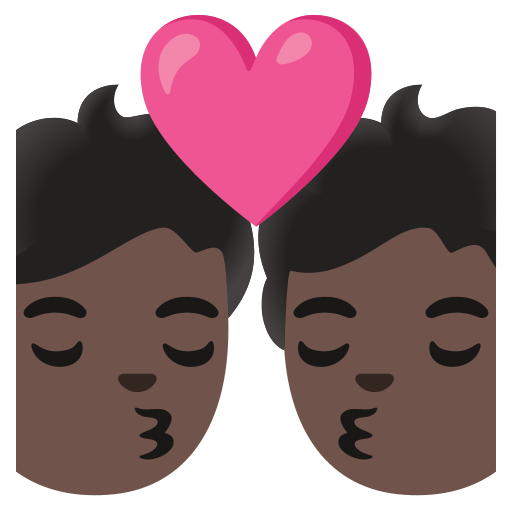
Emoji: 💏🏿